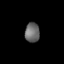
Tissue: skin
Cell type: Myeloid cells
Senescence score: 0.8531
Nuclear area (px): 283
Mean DAPI intensity: 104.155